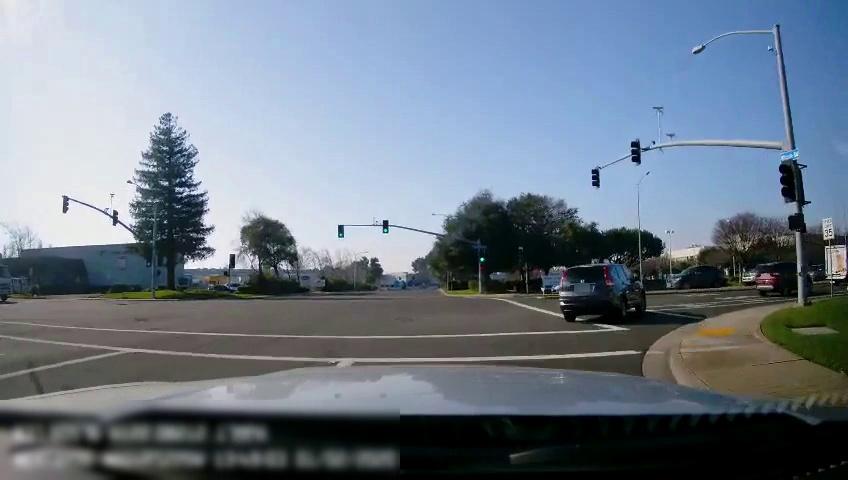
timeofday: Day
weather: Sunny
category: Drivable Space
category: Vehicles | Car
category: Vehicles | SUV
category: Vehicles | SUV
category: Vehicles | SUV
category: Vehicles | Truck
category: Vehicles | SUV
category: Vehicles | Truck
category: Vehicles | Truck
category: Lanes | Current Lane
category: Lanes | Alternate Lane
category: Lanes | Alternate Lane
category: Lanes | Alternate Lane
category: Traffic | Lights
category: Traffic | Lights
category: Traffic | Lights
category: Traffic | Lights
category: Traffic | Lights
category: Traffic | Lights
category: Traffic | Lights
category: Traffic | Signs
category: Traffic | Lights
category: Traffic | Lights